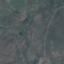
Land use / land cover class: HerbaceousVegetation